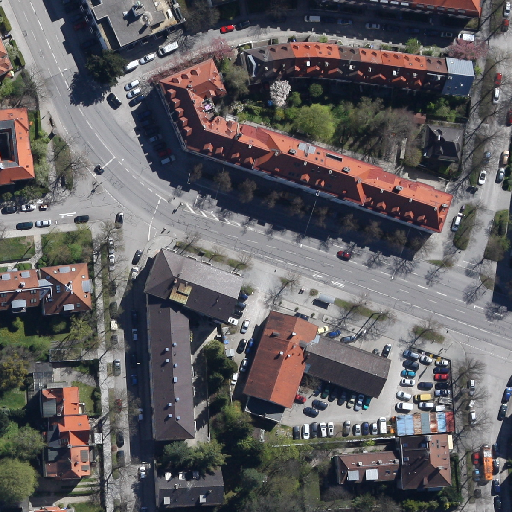
Referring expression: light-duty vehicle in the parking area